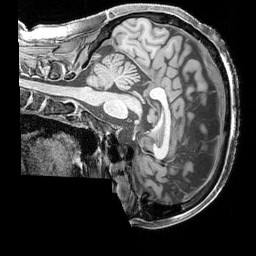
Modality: T1w
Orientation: sagittal
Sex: male
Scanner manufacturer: siemens
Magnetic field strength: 3 T
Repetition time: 2.3 s
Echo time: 0.00226 s